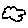
Label: cloud